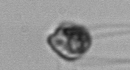
Label: flagellate_morphotype1